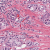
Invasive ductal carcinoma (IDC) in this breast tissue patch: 1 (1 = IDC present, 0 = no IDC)